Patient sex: M
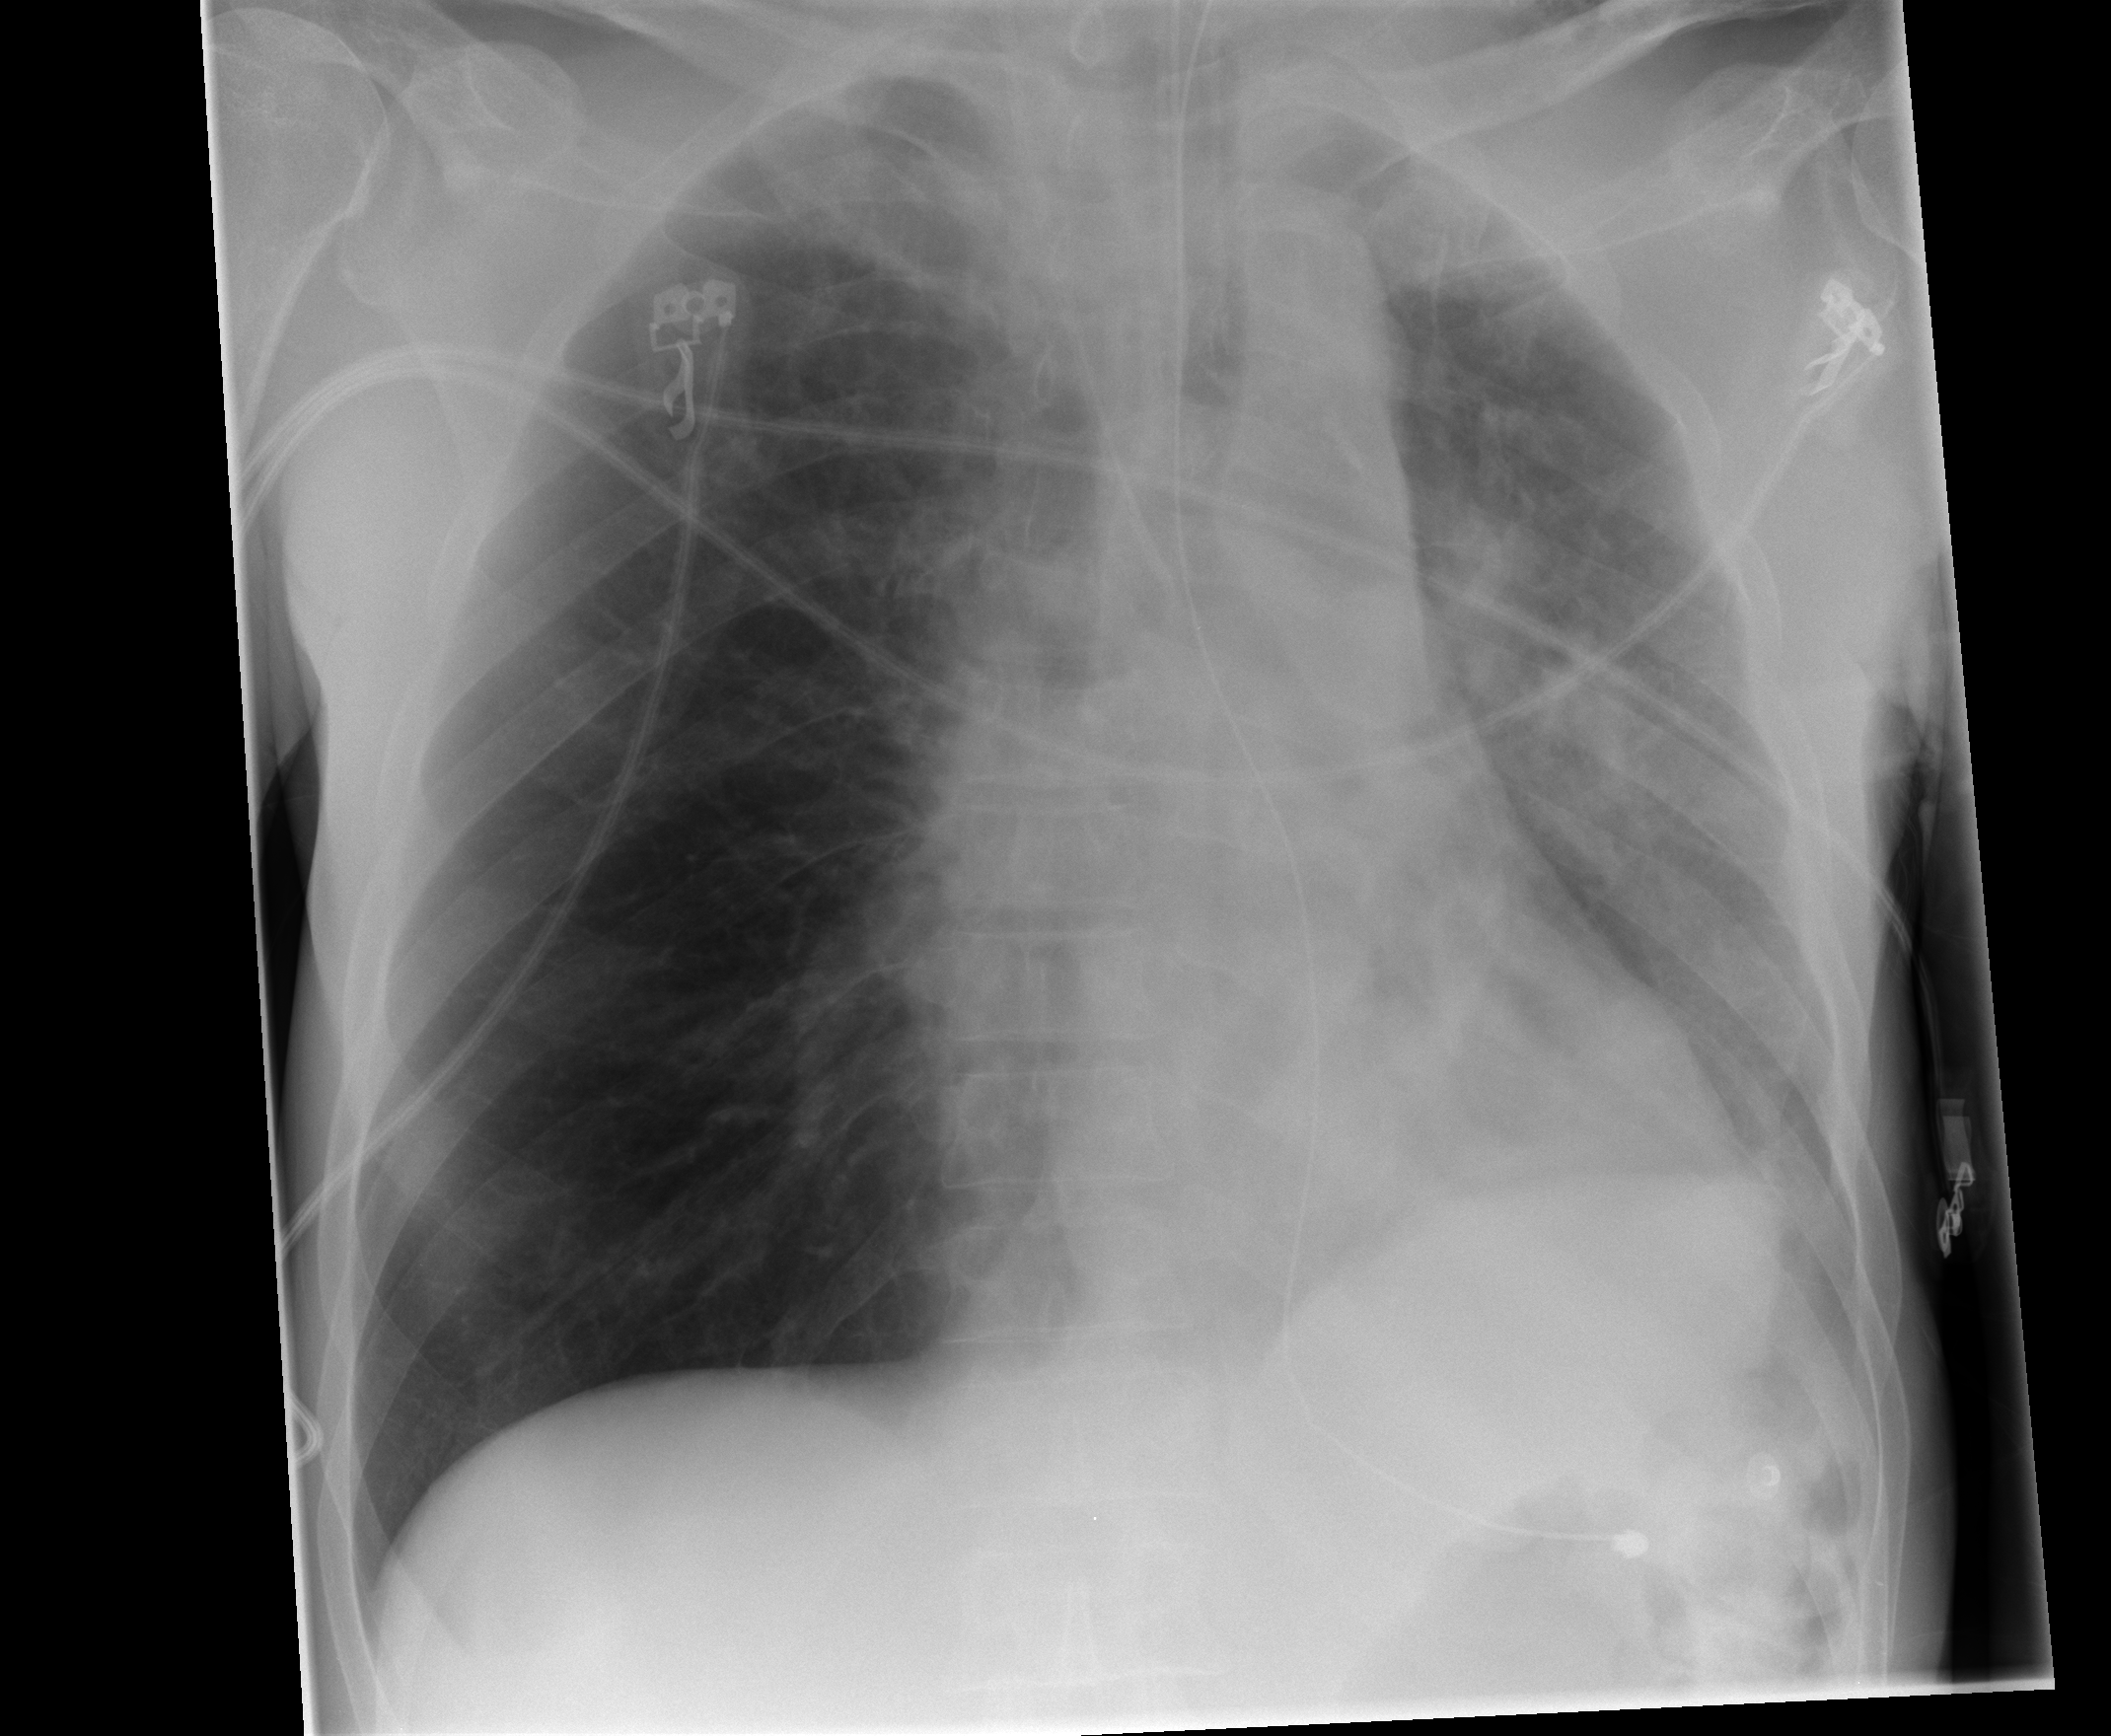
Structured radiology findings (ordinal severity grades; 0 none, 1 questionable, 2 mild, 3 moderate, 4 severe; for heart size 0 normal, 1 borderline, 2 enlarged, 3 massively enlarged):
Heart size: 0
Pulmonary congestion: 1
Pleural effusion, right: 0
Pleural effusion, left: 1
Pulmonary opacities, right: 0
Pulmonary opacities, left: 2
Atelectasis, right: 0
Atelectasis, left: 2